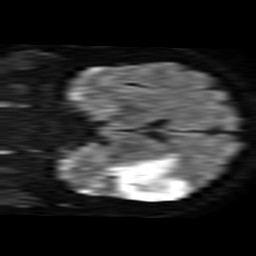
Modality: TRACE
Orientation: coronal
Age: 47
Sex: male
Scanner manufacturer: philips
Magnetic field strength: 1.5 T
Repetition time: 3.639 s
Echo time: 0.09255 s